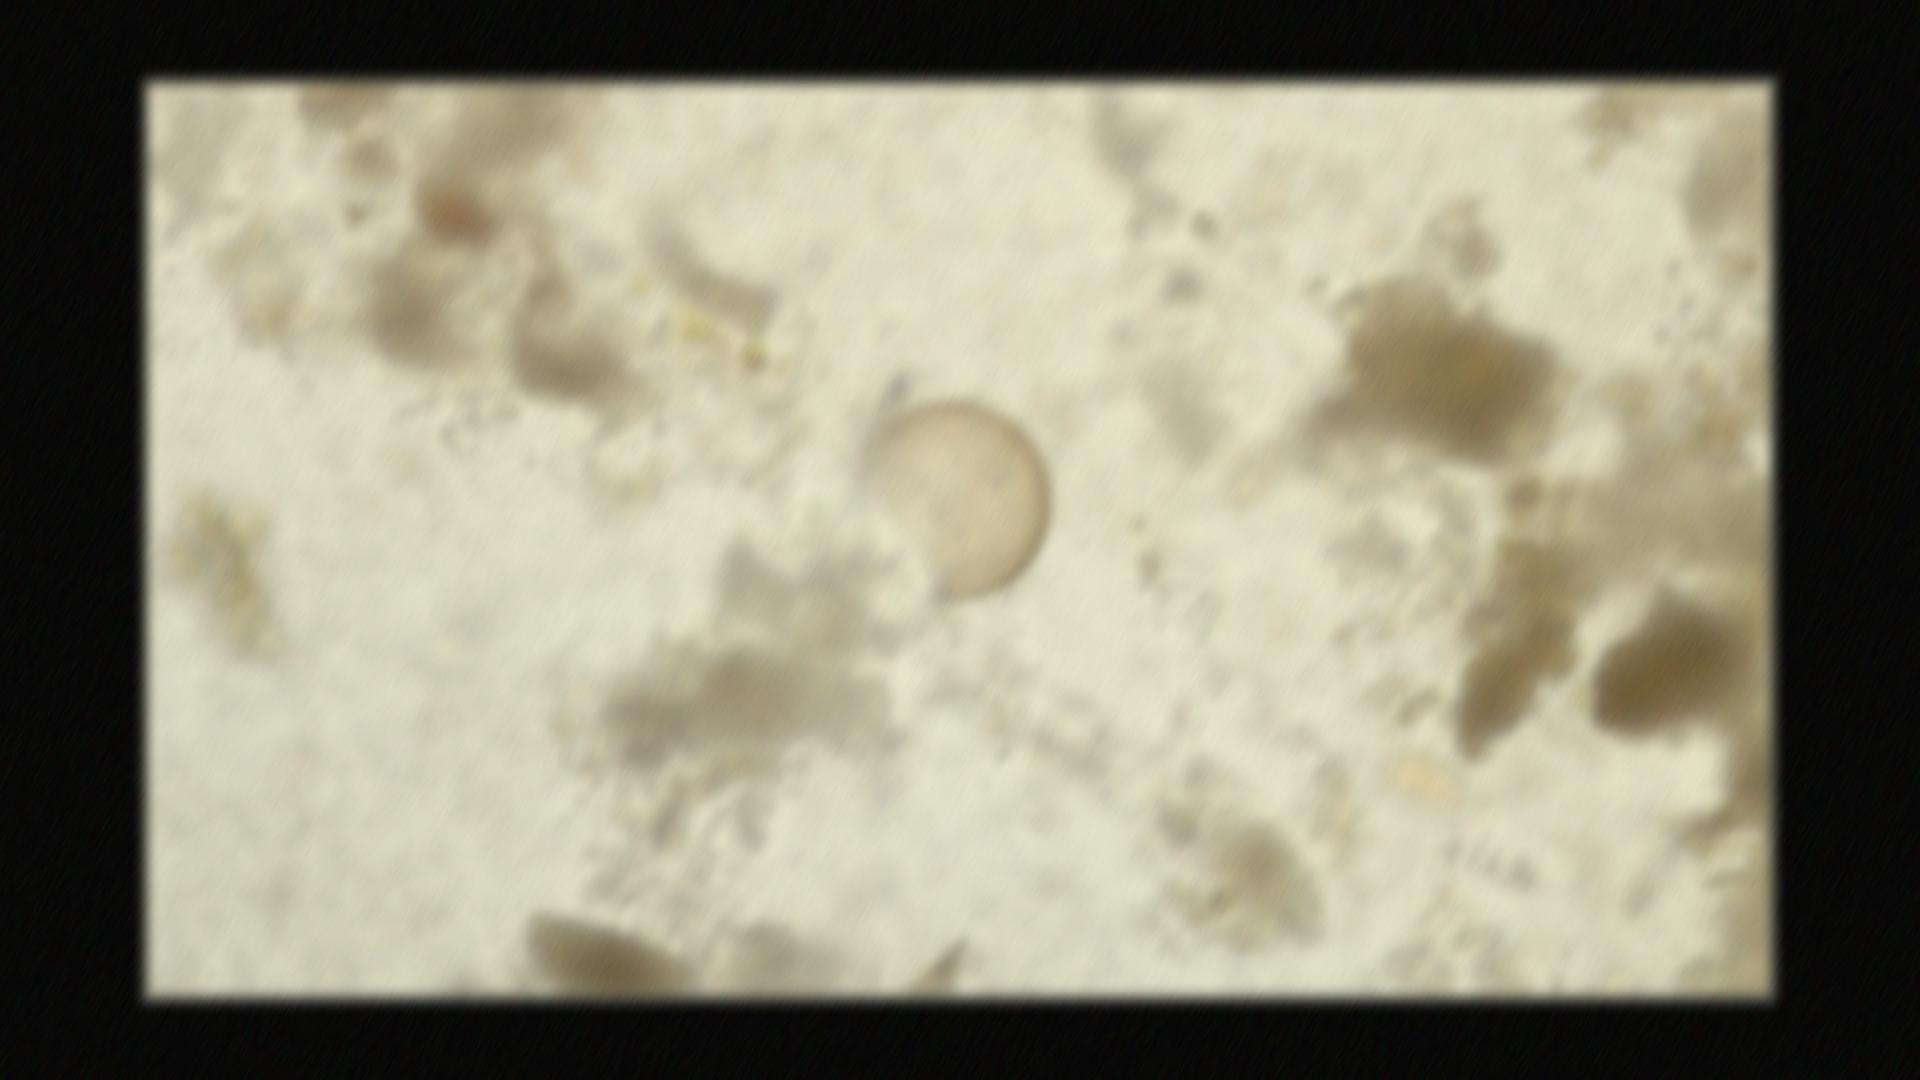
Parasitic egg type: Hymenolepis diminuta